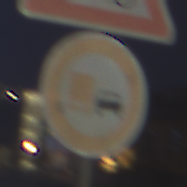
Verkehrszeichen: UeberholverbotKraftfahrzeuge
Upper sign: RadverkehrRechts
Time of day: Night
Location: Outdoor (Urban)
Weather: PartlyCloudy
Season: NotSpecified
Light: Artificial